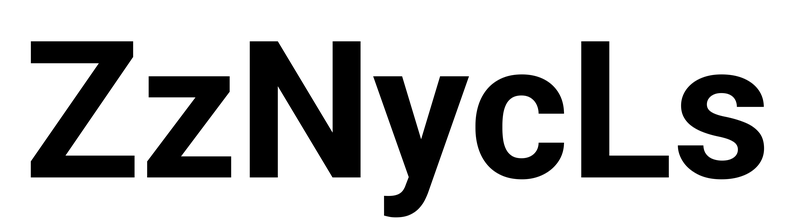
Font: Roboto_Bold